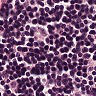
Metastatic tissue present: no